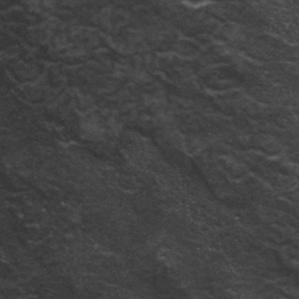
Label: frost